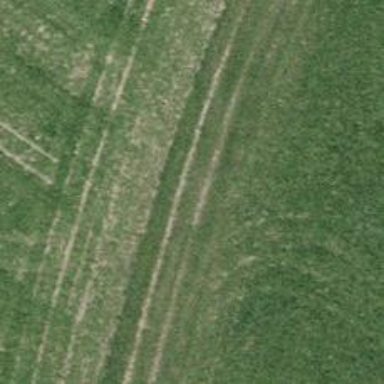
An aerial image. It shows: Grassy track with grade5 tracktype.